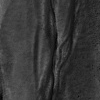
Atmospheric dust classification: not_dusty